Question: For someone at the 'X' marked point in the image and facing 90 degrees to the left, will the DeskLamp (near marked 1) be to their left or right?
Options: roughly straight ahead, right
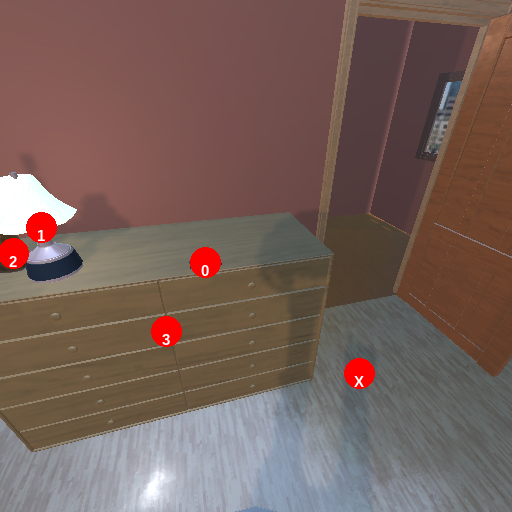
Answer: roughly straight ahead